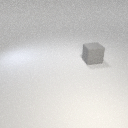
large gray rubber cube